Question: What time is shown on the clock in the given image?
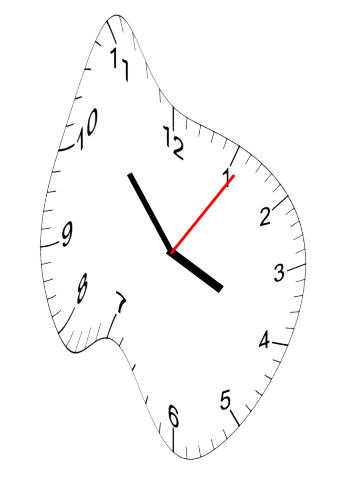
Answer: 03:53:06